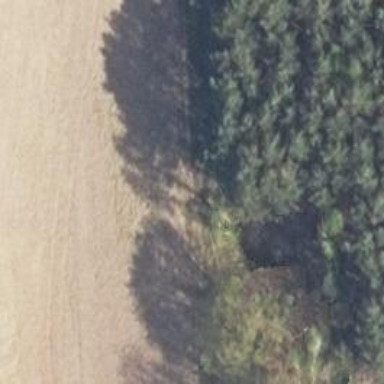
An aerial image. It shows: Hunting stand.